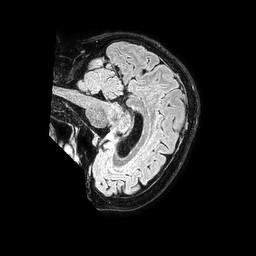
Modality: FLAIR
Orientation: sagittal
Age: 62
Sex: female
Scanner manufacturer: philips
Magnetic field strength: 1.5 T
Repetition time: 4.8 s
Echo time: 0.3 s